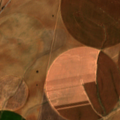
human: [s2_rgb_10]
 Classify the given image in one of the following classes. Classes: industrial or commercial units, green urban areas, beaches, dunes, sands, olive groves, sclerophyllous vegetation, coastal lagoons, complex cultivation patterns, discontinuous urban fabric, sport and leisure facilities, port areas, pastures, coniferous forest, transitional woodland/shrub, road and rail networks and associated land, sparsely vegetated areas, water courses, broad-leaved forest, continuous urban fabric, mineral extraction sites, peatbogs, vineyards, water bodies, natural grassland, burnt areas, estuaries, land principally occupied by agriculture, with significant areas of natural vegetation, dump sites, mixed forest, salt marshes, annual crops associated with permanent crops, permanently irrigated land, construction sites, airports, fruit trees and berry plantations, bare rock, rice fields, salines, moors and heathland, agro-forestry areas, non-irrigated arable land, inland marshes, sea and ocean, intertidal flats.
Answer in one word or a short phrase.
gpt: non-irrigated arable land, permanently irrigated land